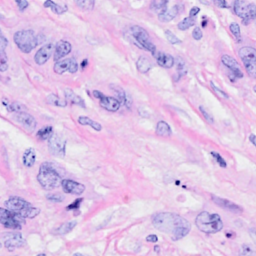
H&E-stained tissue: Breast